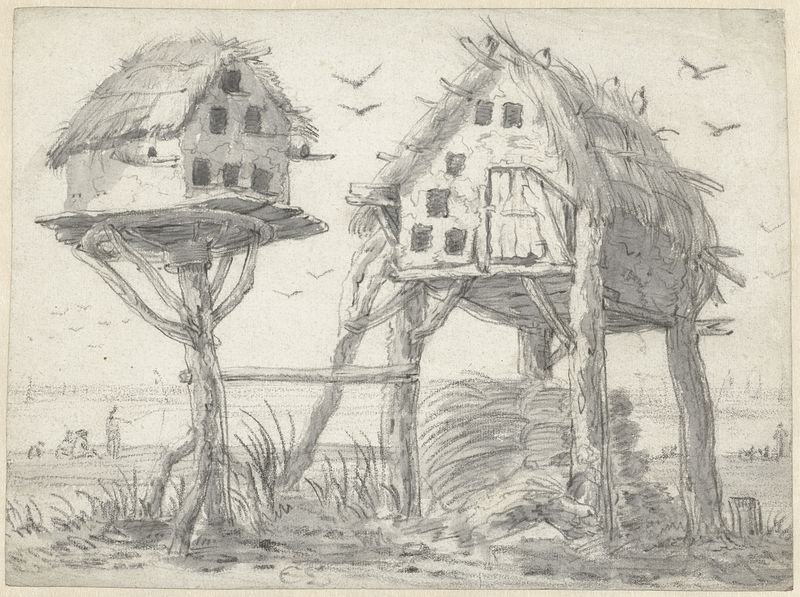
Titel: Twee duiventillen
Künstler: Cornelis Saftleven
Standort: Amsterdam
Institution: Rijksmuseum
Schlagwörter: meer, vogel, wasser, landschaft, menschen, see, ufer, fenster, holz, skizze, stroh, zeichnung, gebäude, gras, haus, tier, taube, feld, häuser, pfähle, stamm, vögel, gewässer, küste, zwei, heu, grafik, graphik, hütten, pfosten, strohdach, tauben, angel, pfahlbauten, angler, speicher, plattform, vogelhaus, tz, taubenhaus, pfahlhäuser